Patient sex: M
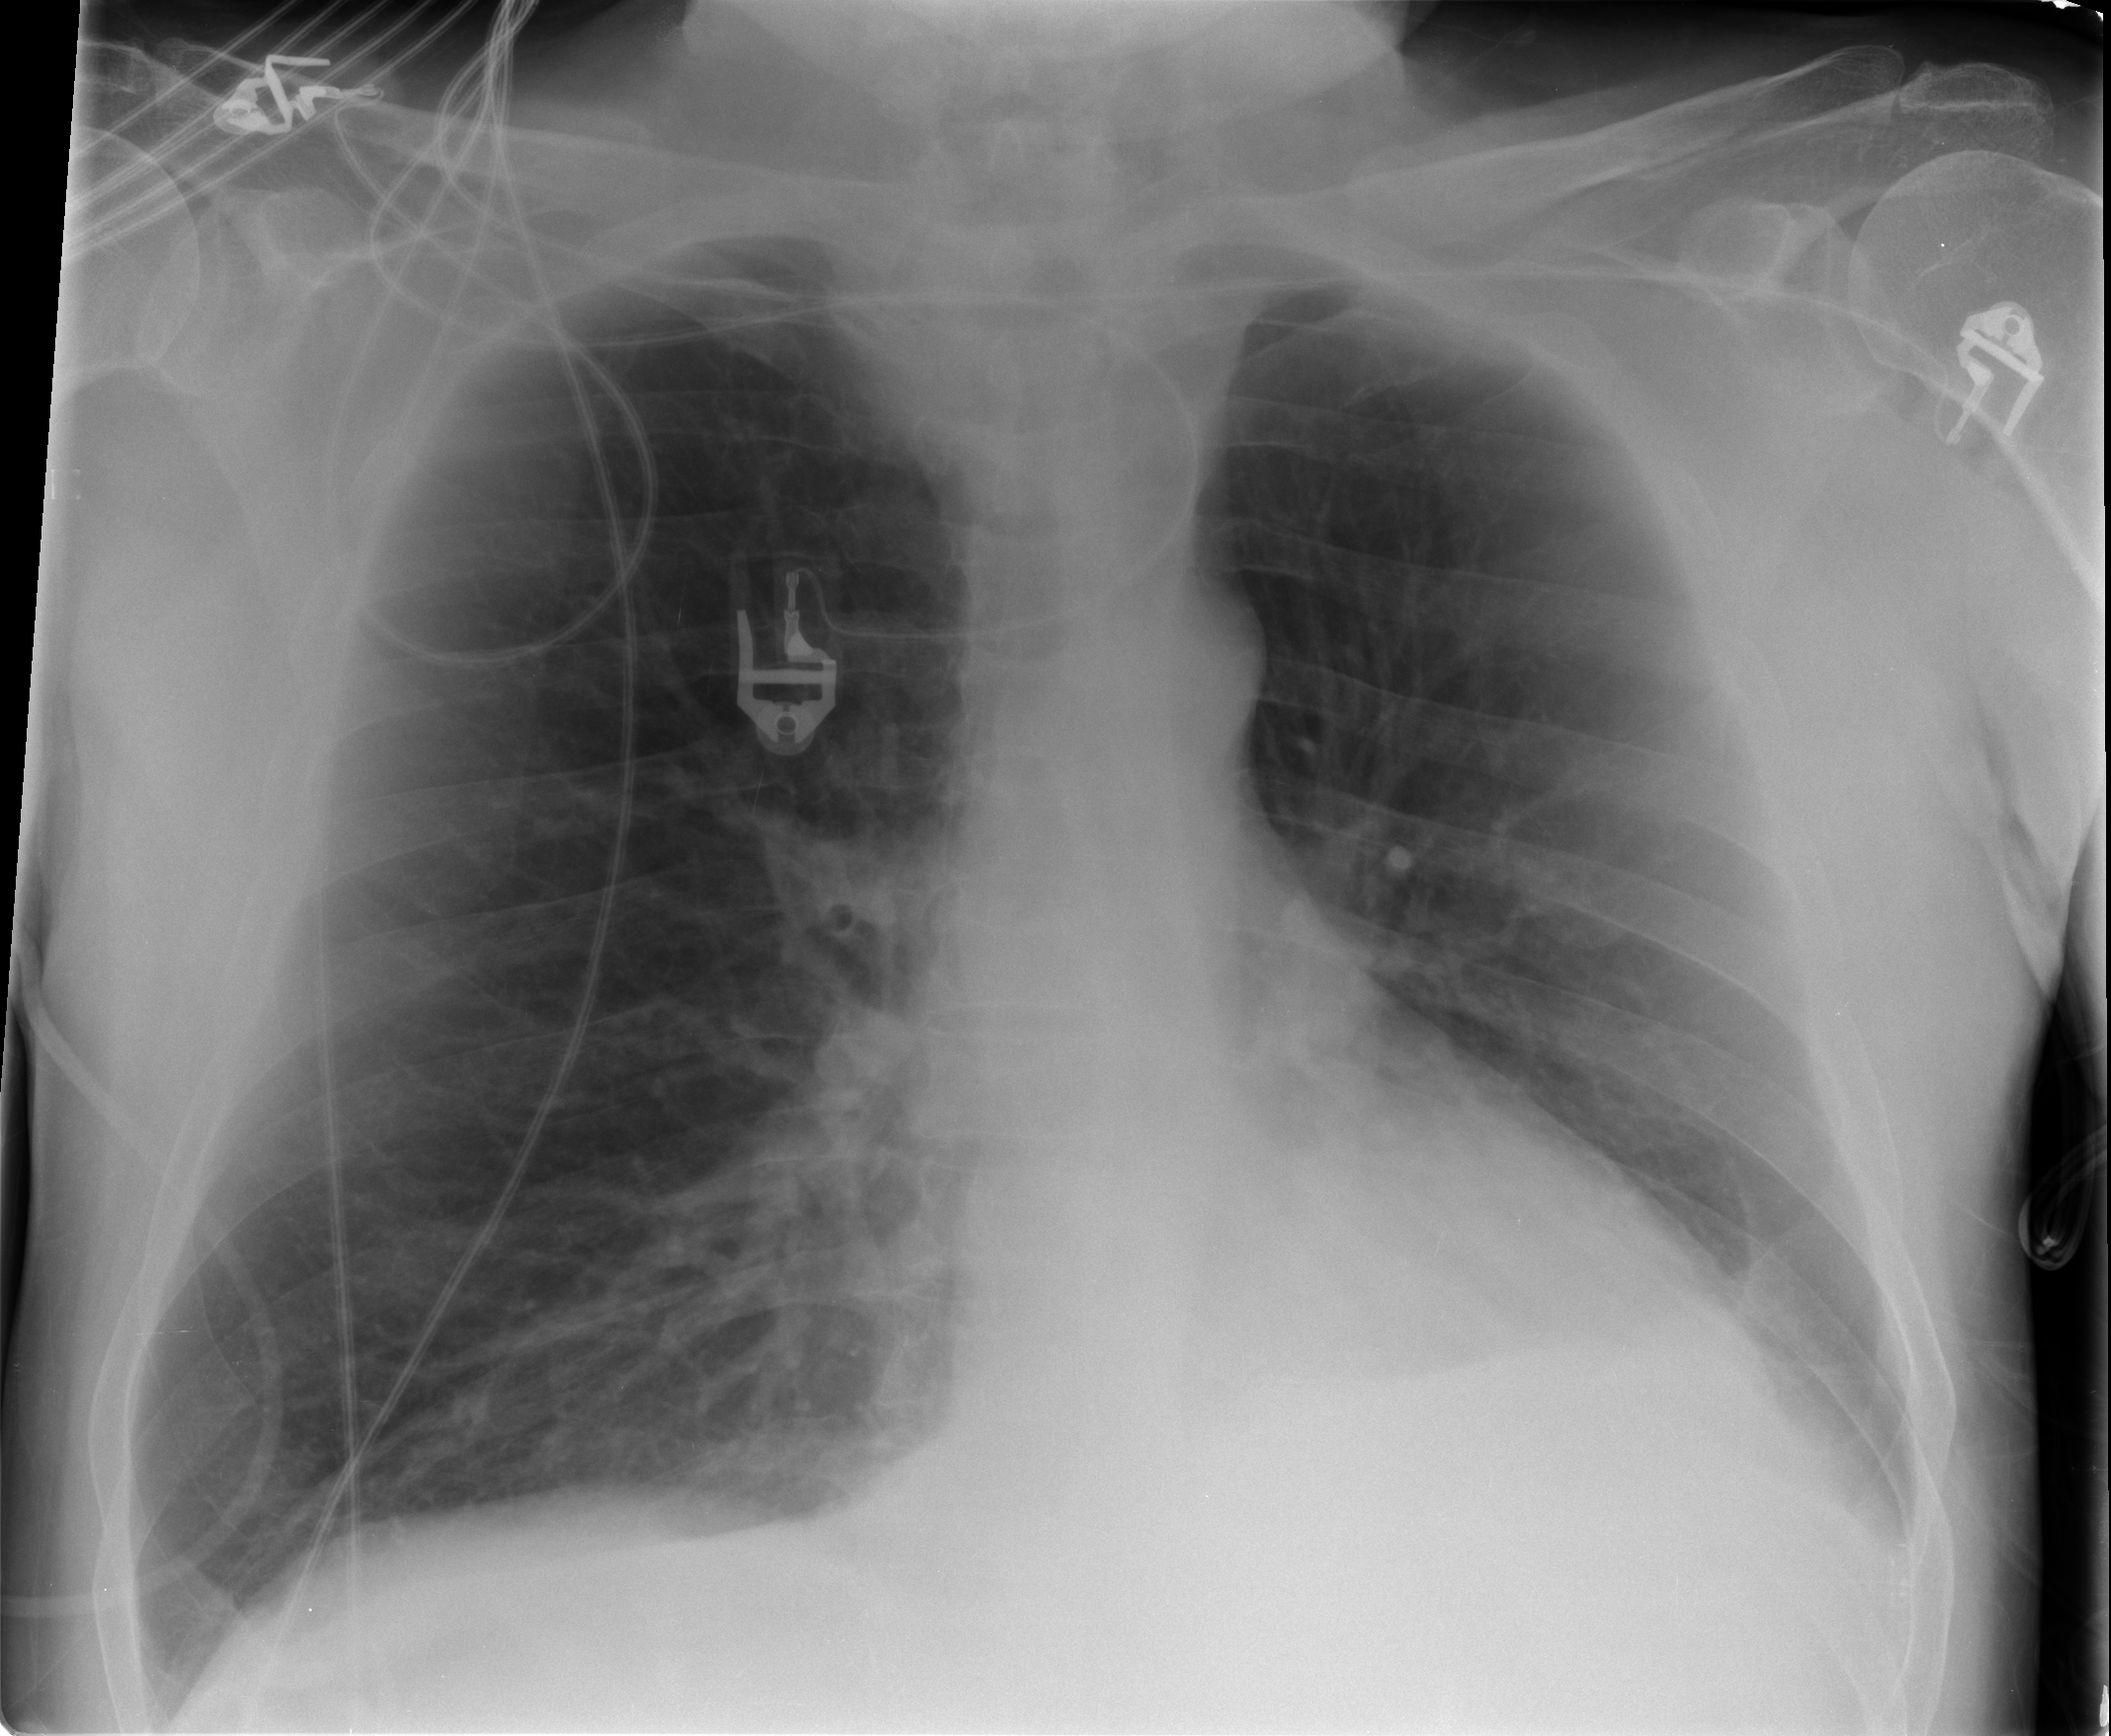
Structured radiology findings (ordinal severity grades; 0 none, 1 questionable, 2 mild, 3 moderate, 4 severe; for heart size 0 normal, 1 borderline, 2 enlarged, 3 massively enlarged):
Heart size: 0
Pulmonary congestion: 1
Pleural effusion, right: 0
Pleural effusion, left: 0
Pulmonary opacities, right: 1
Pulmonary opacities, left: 0
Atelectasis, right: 2
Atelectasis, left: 2